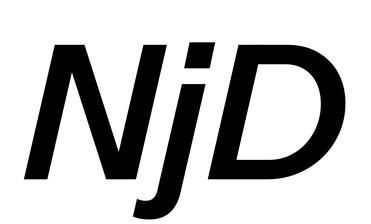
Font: InstrumentSans-Italic_SemiBold_Italic